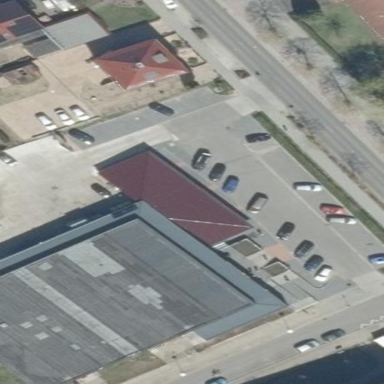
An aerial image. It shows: Retail building.